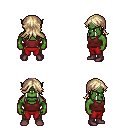
a pixel art fantasy rpg character, male body template, orc, green skin, maroon pirate shirt, red pants, white blonde loose hair, maroon shoes, four views (front, back, left, right), 2x2 character sprite sheet, small pixel art, hard edges, no anti-aliasing